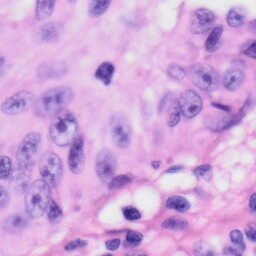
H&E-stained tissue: Skin